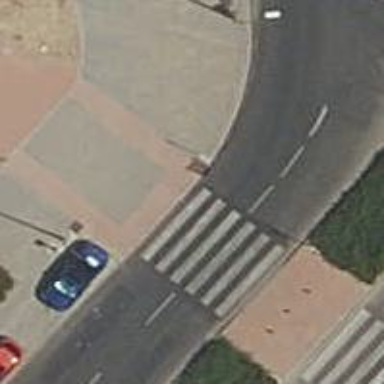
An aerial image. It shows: Marked road crossing.